Field crop: maize
Growth stage: 2
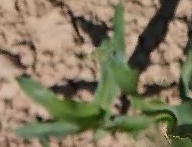
Species: maize